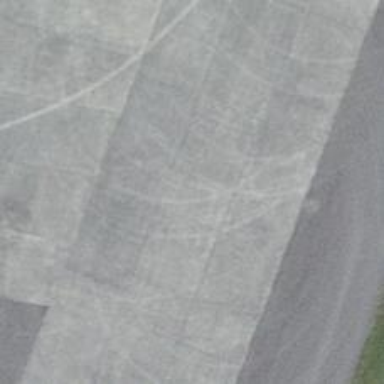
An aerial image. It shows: Image of taxiway at airport.